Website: lowes
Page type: address-validator
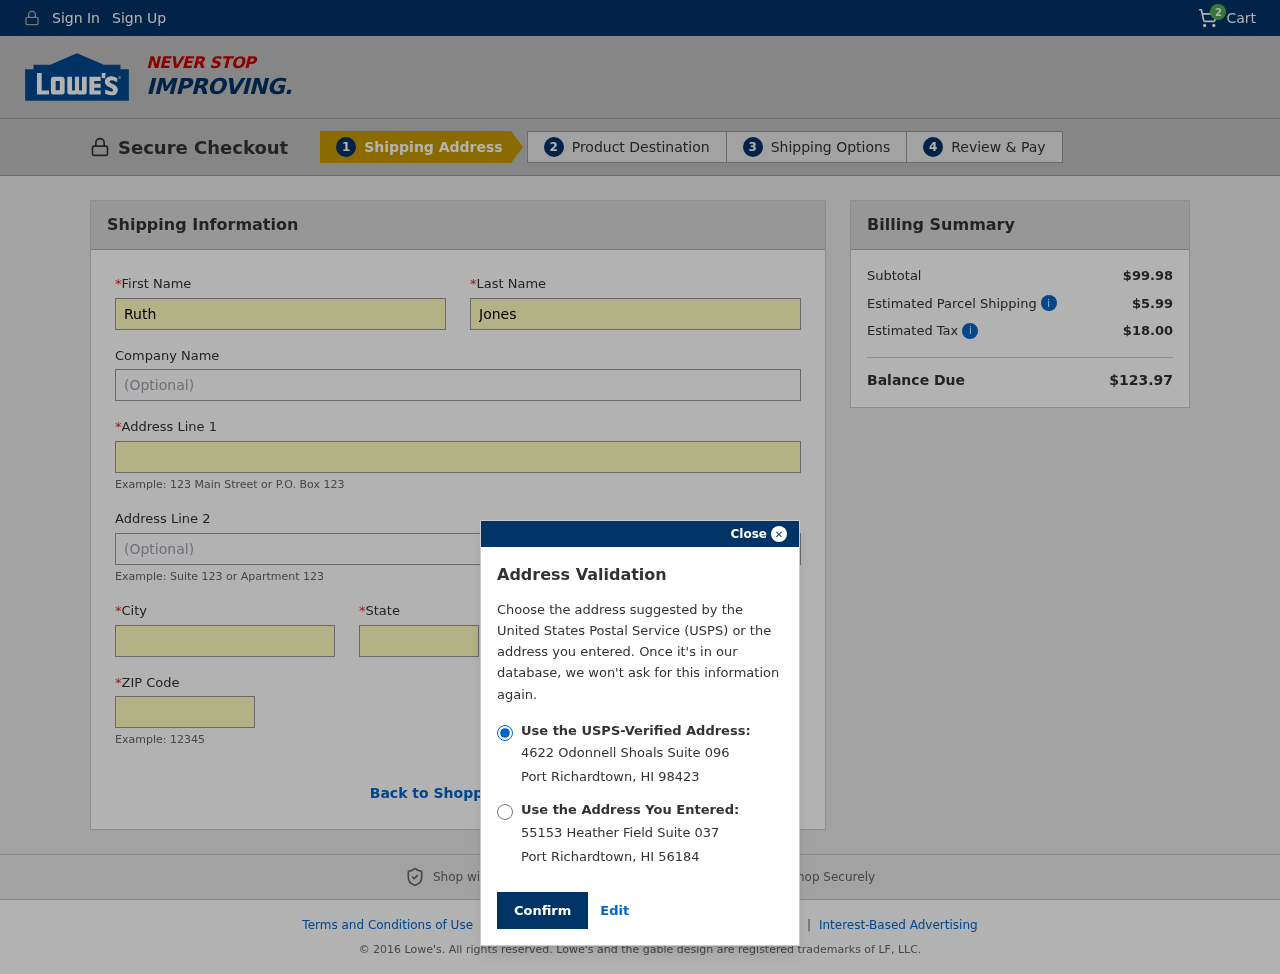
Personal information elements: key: PII_CITY
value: Port Richardtown
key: PII_FIRSTNAME
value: Ruth
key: PII_LASTNAME
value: Jones
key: PII_POSTCODE
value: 98423
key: PII_POSTCODE2
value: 56184
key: PII_STATE
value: Hawaii
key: PII_STATE_ABBR
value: HI
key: PII_STREET
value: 4622 Odonnell Shoals Suite 096
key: PII_STREET2
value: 55153 Heather Field Suite 037
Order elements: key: ORDER_NUM_ITEMS
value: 2
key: ORDER_SUBTOTAL
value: $99.98
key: ORDER_SHIPPING_COST
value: $5.99
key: ORDER_TAX
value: $18.00
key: ORDER_TOTAL
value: $123.97